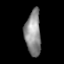
Tissue: lung
Cell type: Epithelial cells
Senescence score: 0.613
Nuclear area (px): 704
Mean DAPI intensity: 140.055